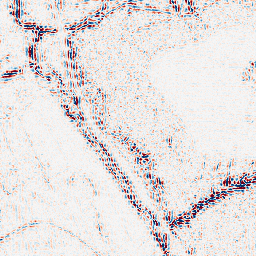
Category: wavelet
Decomposition family: wavelet_dwt
Decomposition parameters: wavelet: db4
level: 2
Upsampling method: sinc_hamming
Upsampling parameters: scale: 4
kernel_size: 8
Upsampling scale: 4